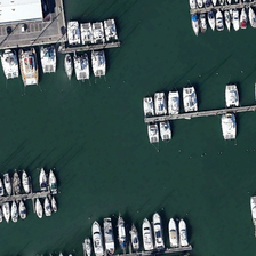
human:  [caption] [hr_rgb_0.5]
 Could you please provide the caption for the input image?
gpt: House with white roof on land.

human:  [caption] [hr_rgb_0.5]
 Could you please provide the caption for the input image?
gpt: A House with a White Roof on Earth.

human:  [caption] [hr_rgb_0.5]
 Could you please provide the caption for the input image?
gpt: A house with a white roof.

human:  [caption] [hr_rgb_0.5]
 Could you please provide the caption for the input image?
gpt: a house with a white roof on the ground.

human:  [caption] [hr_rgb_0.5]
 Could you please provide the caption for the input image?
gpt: a house with a white roof on the ground.